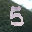
Label: 5